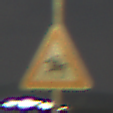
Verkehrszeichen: ReiterRechts
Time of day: Night
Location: Outdoor (Urban)
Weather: PartlyCloudy
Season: NotSpecified
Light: Artificial